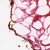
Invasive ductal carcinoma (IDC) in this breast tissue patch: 0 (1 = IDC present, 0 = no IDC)